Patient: sex F, age 54
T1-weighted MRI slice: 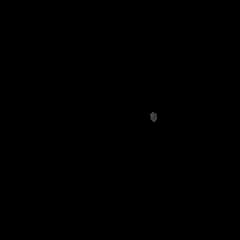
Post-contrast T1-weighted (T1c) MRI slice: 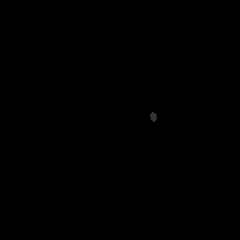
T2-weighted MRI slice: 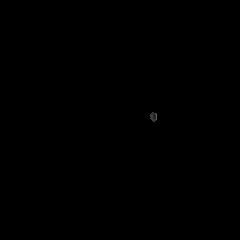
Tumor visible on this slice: no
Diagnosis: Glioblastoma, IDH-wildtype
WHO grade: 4